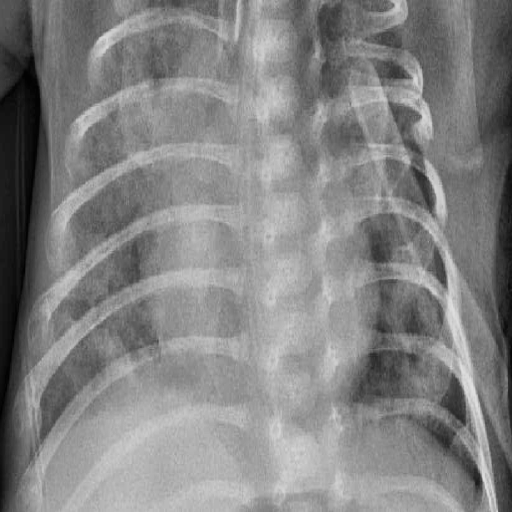
Finding: PNEUMONIA